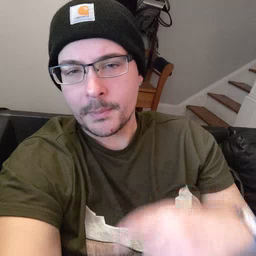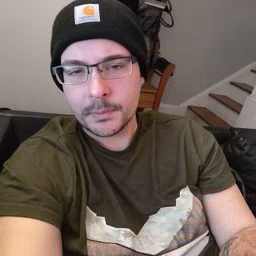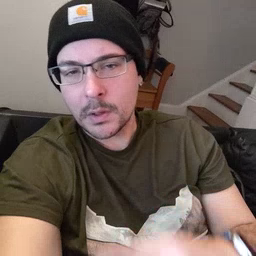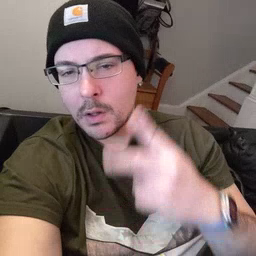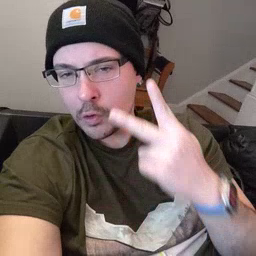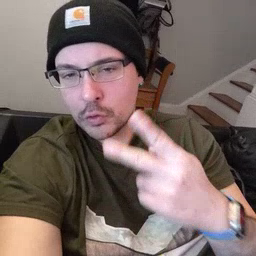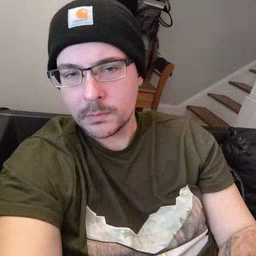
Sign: look